Field crop: maize
Growth stage: 2
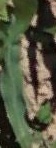
Species: maize